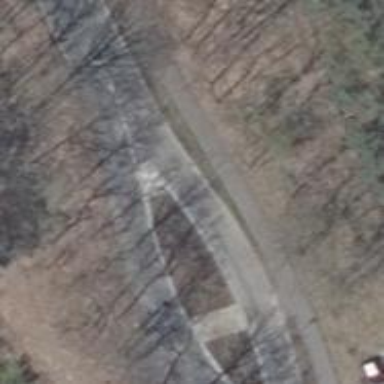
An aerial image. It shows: Tertiary road with asphalt surface.